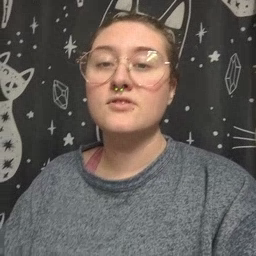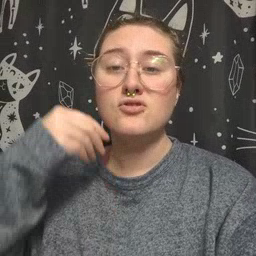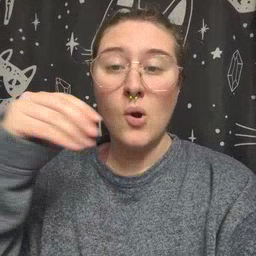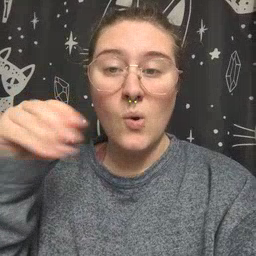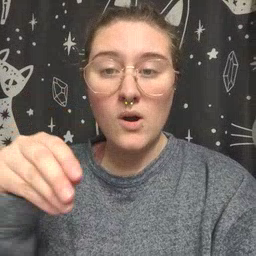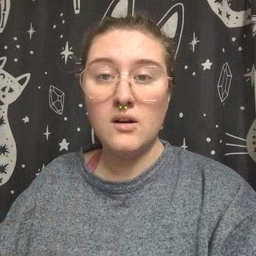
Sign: store